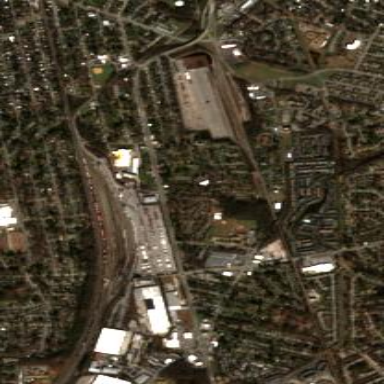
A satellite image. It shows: Railway yard.